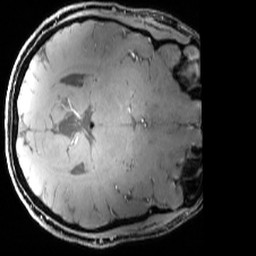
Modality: T1w
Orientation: axial
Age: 35
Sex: female
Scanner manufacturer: siemens
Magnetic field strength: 7 T
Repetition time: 4.3 s
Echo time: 0.00227 s